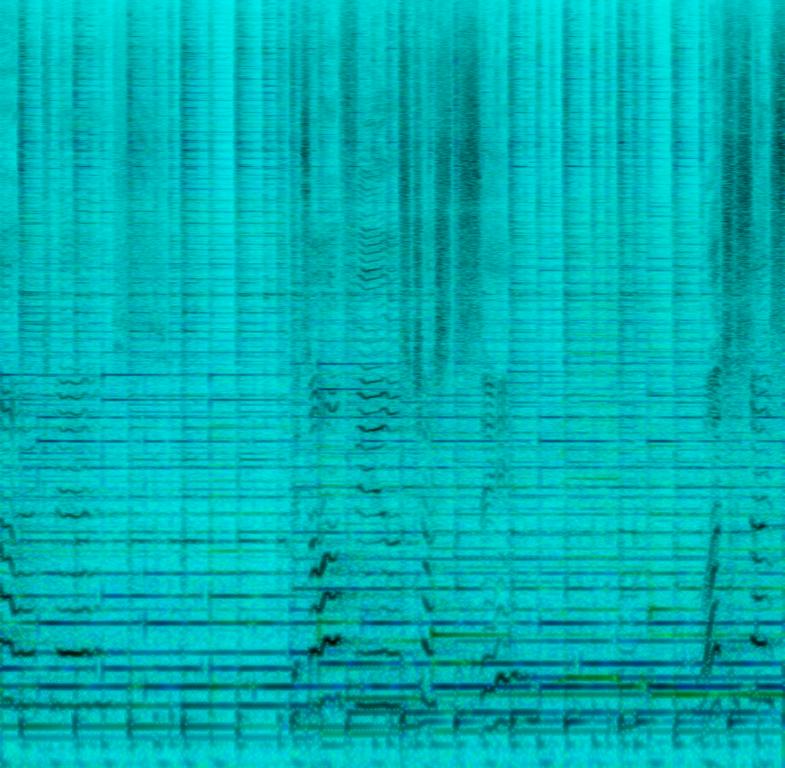
A male singer sings this beautiful melody. The tempo is fast with a guitar strumming rhythm, strong bass line, violin playing countermelody, steady drumming rhythm and a guitar playing accompaniment. The song is fresh, innocent and romantic with a lot of heart. The song is a modern love song.